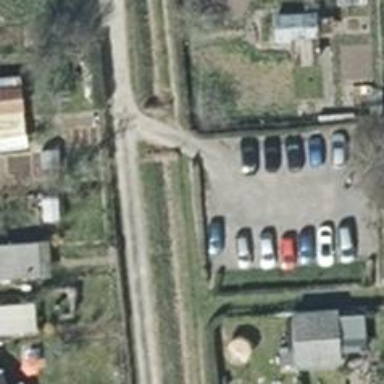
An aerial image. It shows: Gravel parking area.